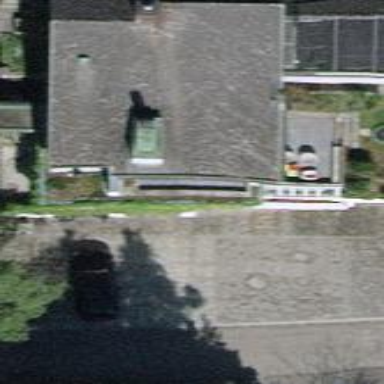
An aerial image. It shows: Detached building.